Interaction volume radius: 5 \u00c5
Interaction volume height: 25 \u00c5
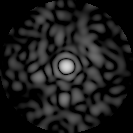
Disorder parameter: 0.8579